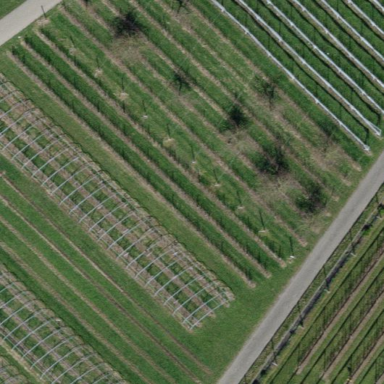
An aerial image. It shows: Greenhouse.